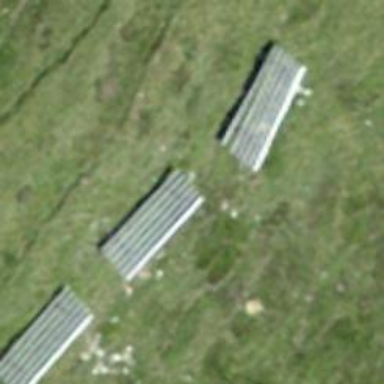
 designed to mitigate snow accumulations in specific area."